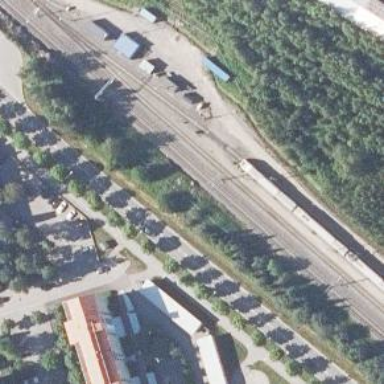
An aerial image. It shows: Rail siding with electrified contact lines for trains.